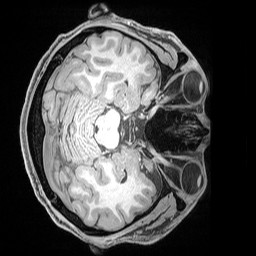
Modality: T1w
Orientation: axial
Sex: male
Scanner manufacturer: siemens
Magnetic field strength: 3 T
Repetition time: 2.53 s
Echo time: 0.00169 s